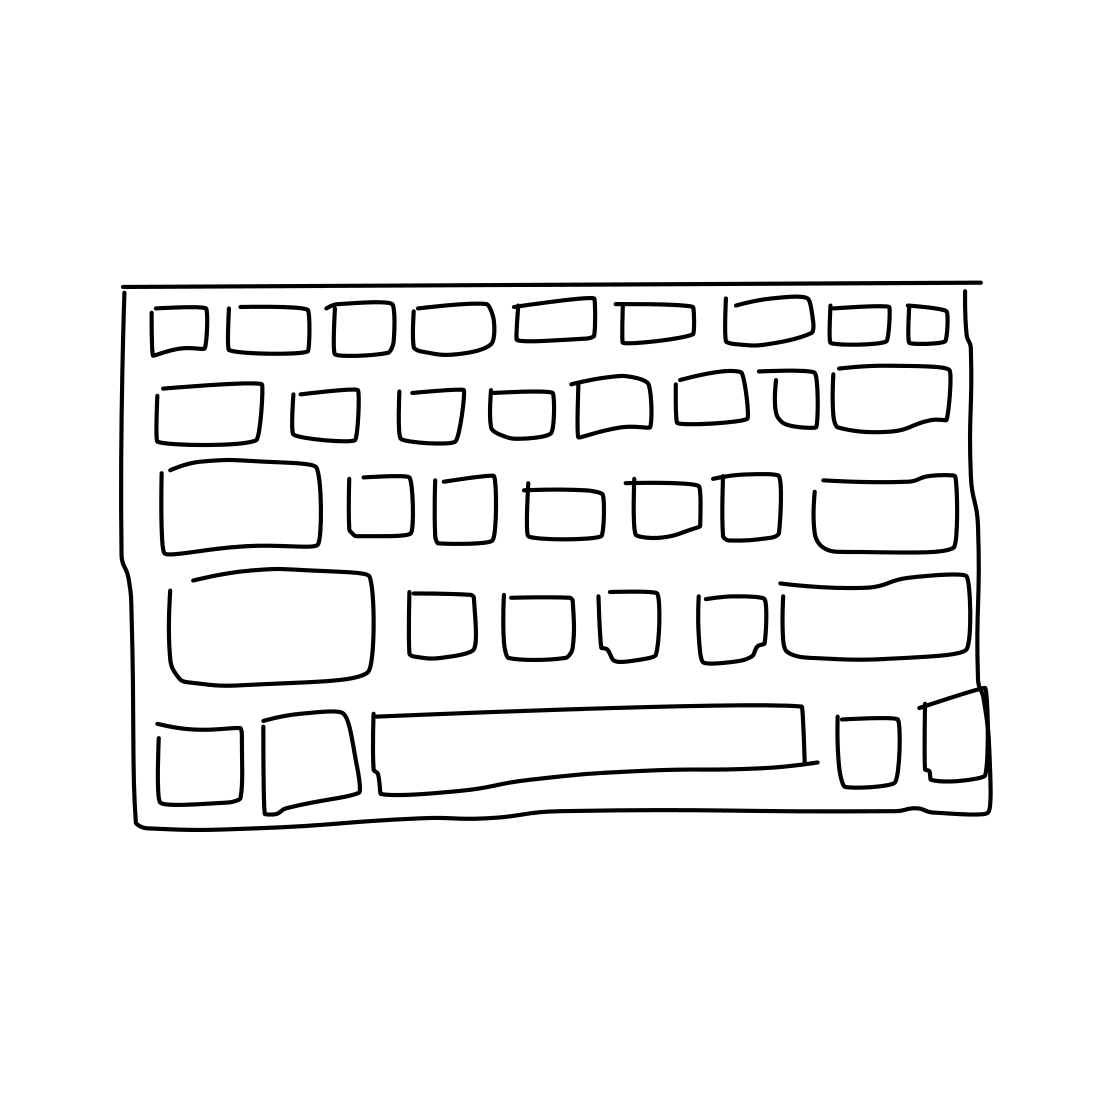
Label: keyboard